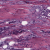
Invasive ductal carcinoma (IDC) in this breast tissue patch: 1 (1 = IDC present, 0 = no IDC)